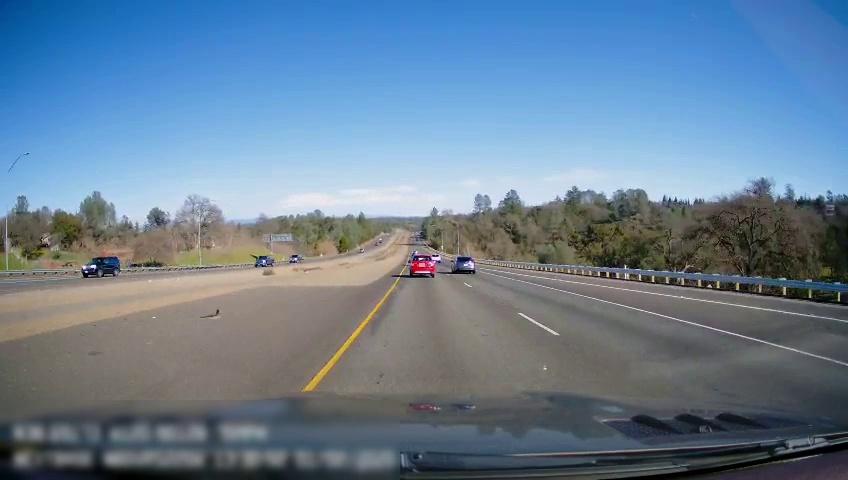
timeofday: Day
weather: Sunny
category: Drivable Space
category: Drivable Space
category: Vehicles | SUV
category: Vehicles | Truck
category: Vehicles | SUV
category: Vehicles | Car
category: Vehicles | Car
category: Vehicles | SUV
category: Lanes | Current Lane
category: Lanes | Current Lane
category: Lanes | Alternate Lane
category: Lanes | Alternate Lane
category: Lanes | Alternate Lane